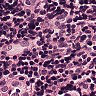
Metastatic tissue present: no